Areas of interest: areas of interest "Xiaolou Alley"
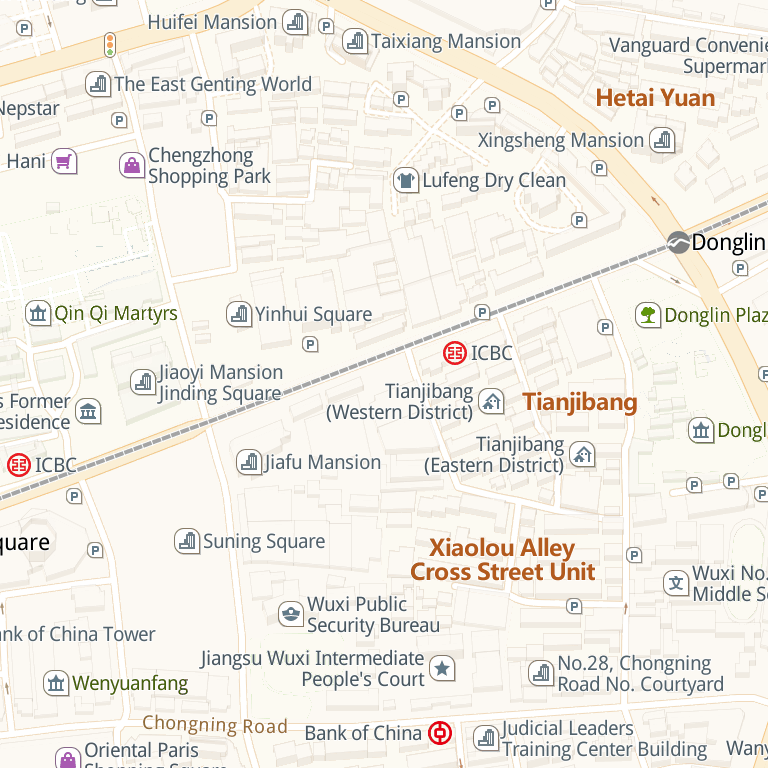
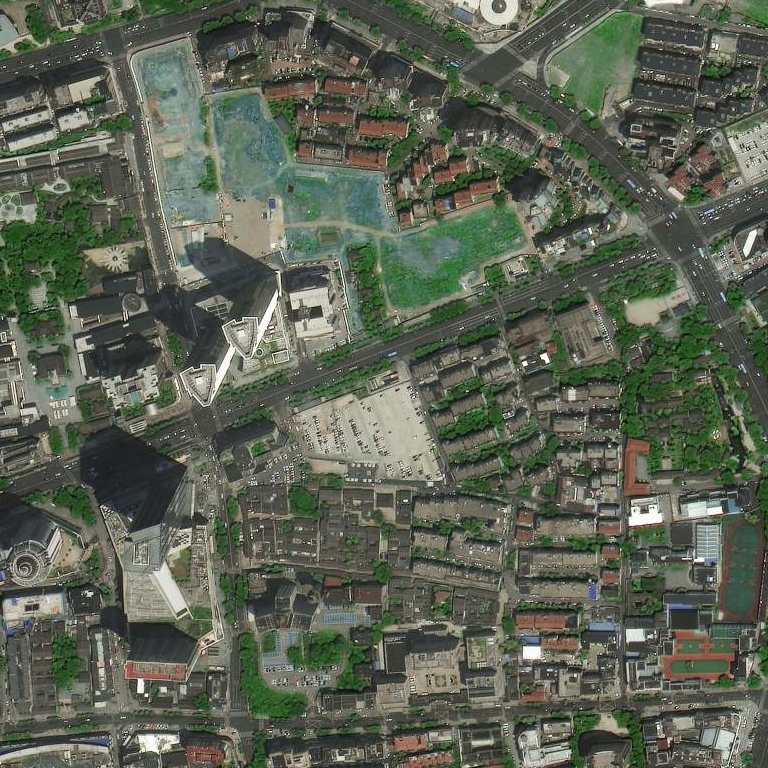